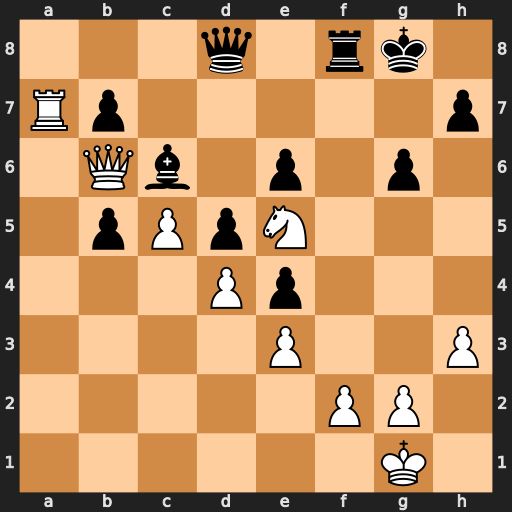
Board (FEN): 3q1rk1/Rp5p/1Qb1p1p1/1pPpN3/3Pp3/4P2P/5PP1/6K1
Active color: w
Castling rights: -
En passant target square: -
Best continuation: Nxc6 Qxb6 cxb6